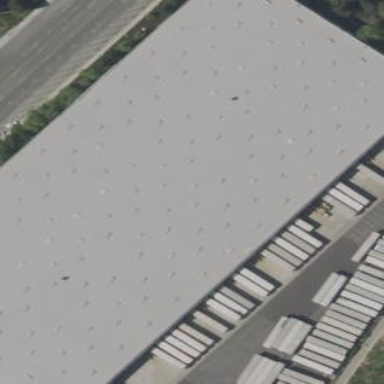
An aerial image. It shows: Warehouse building.